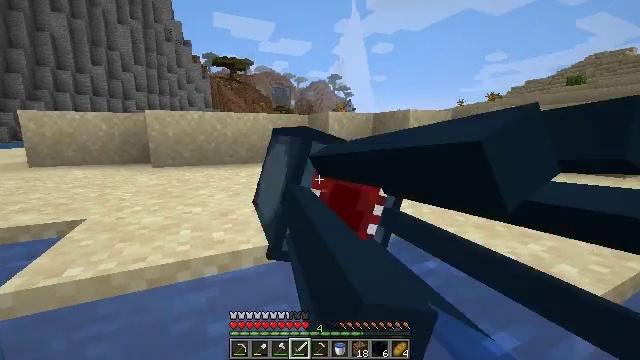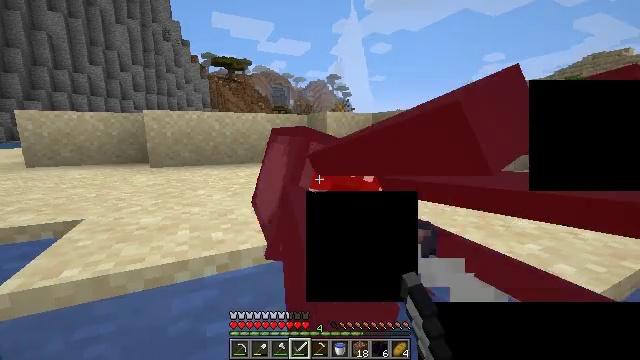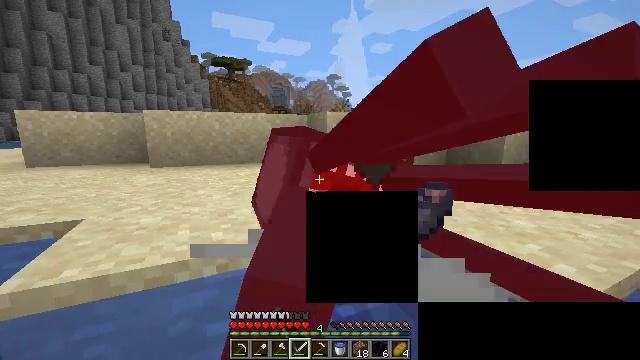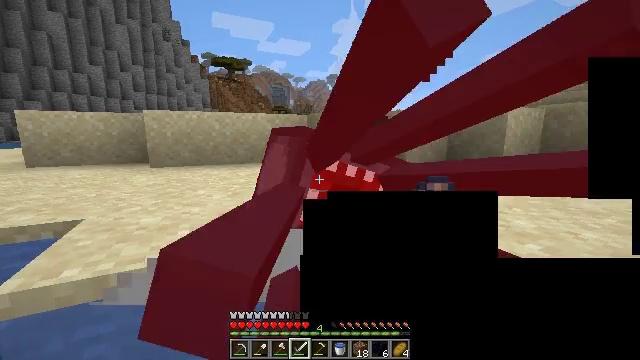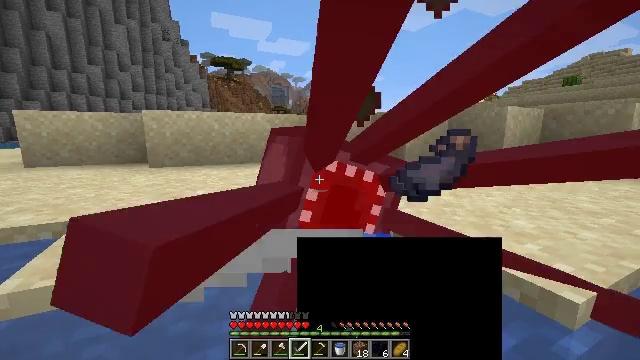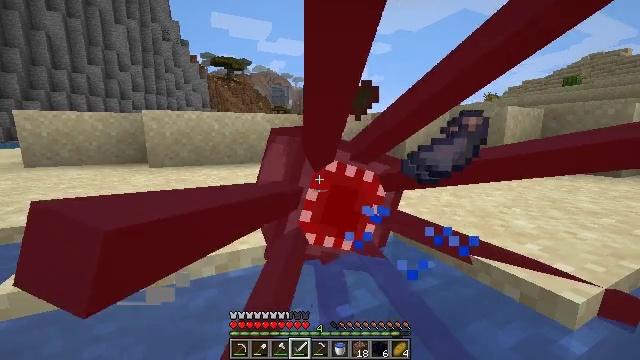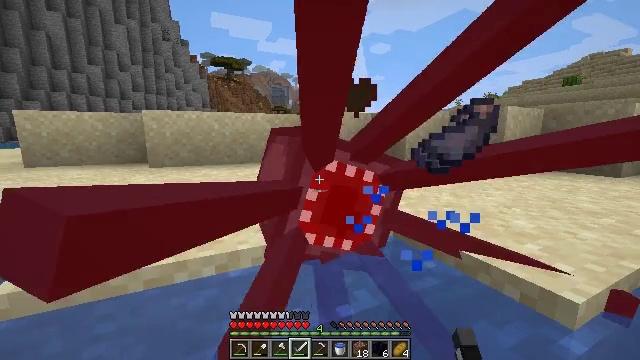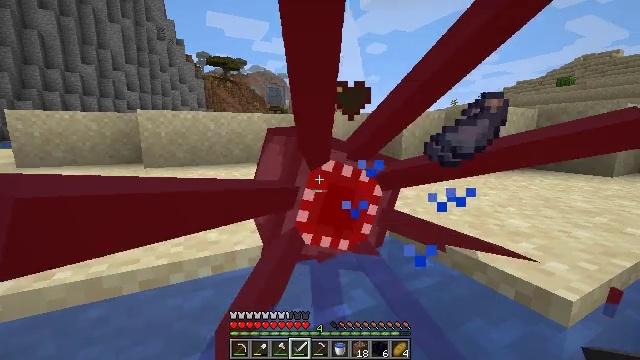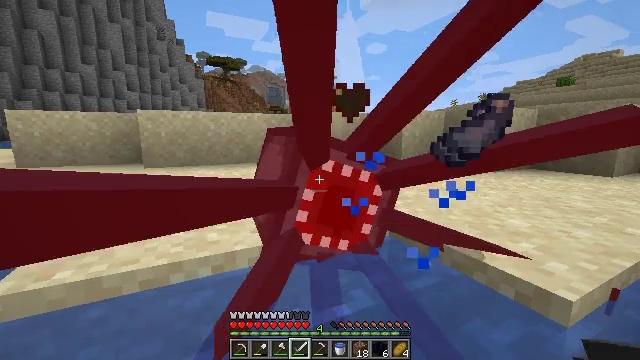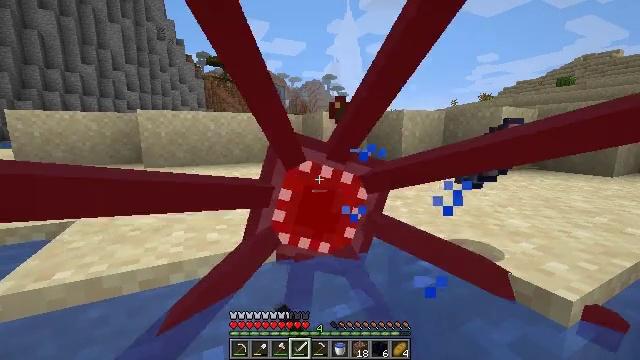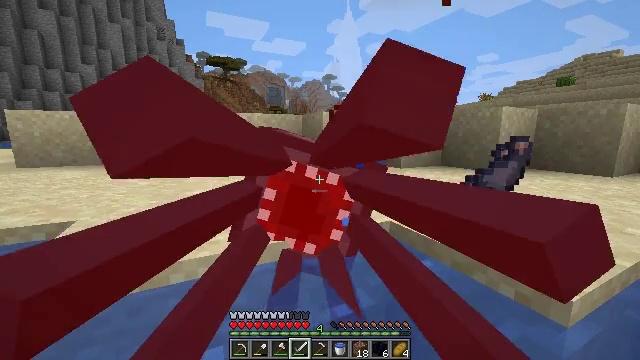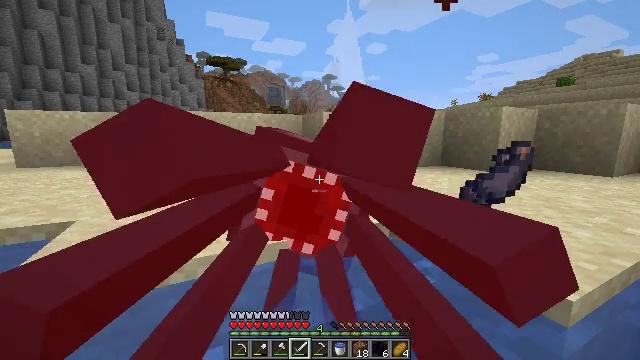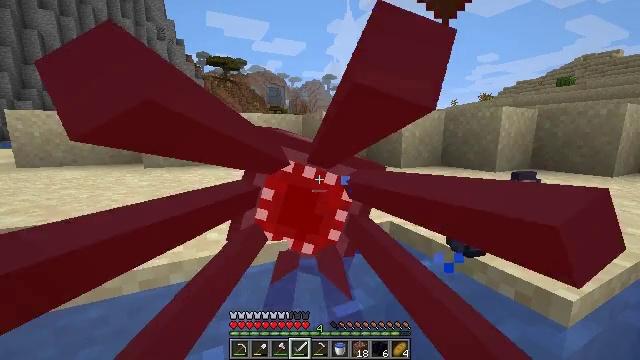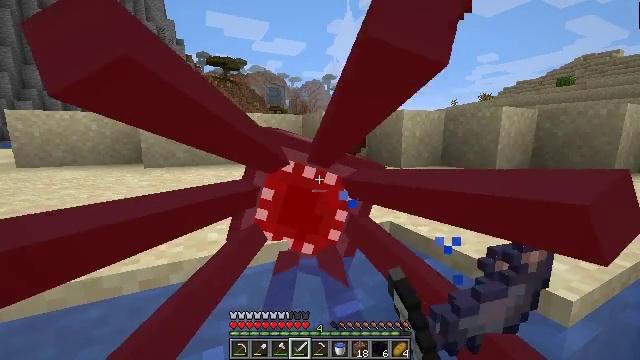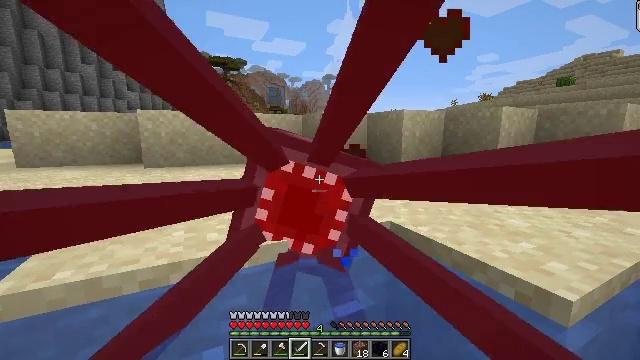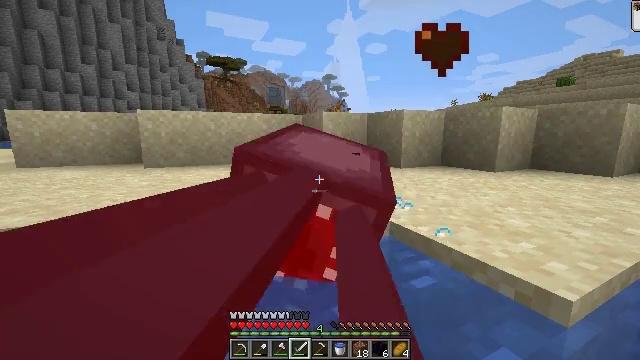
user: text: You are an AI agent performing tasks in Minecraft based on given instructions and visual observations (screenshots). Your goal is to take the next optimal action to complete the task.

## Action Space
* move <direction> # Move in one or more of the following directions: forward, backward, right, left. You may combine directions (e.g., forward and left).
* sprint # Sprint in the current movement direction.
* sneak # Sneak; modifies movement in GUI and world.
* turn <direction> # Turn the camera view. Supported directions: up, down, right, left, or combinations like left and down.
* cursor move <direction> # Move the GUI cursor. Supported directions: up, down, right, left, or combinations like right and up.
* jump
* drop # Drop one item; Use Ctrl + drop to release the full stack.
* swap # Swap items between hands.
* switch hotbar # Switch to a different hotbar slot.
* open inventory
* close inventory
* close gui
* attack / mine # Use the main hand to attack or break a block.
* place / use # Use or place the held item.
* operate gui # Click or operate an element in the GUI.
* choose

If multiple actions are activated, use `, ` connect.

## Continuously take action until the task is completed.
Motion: motion action
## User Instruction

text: Attack the underwater area to get tall seagrass.
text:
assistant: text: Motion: attack / mine
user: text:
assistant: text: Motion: attack / mine
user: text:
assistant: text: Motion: attack / mine
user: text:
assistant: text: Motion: attack / mine
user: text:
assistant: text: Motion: attack / mine
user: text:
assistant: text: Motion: attack / mine
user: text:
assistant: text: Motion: no_op
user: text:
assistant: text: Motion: attack / mine
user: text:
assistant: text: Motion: attack / mine
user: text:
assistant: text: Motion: attack / mine
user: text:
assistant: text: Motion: no_op
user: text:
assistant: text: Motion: attack / mine
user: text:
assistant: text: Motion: attack / mine
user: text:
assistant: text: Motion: attack / mine
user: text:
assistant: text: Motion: attack / mine
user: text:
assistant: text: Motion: attack / mine
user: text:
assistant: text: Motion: attack / mine
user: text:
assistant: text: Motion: no_op
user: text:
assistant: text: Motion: attack / mine
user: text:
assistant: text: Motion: attack / mine
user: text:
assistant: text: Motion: attack / mine
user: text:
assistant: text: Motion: no_op
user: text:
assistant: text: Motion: no_op
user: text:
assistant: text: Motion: no_op
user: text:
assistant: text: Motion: no_op
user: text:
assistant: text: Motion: no_op
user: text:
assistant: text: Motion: turn down
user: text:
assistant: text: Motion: turn right and down
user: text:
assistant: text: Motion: turn right and down
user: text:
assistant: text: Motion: turn right and down